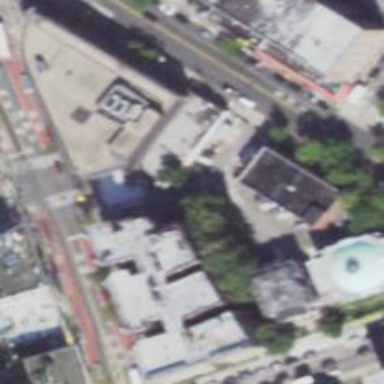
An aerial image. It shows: Building that serves as library.